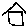
Label: house